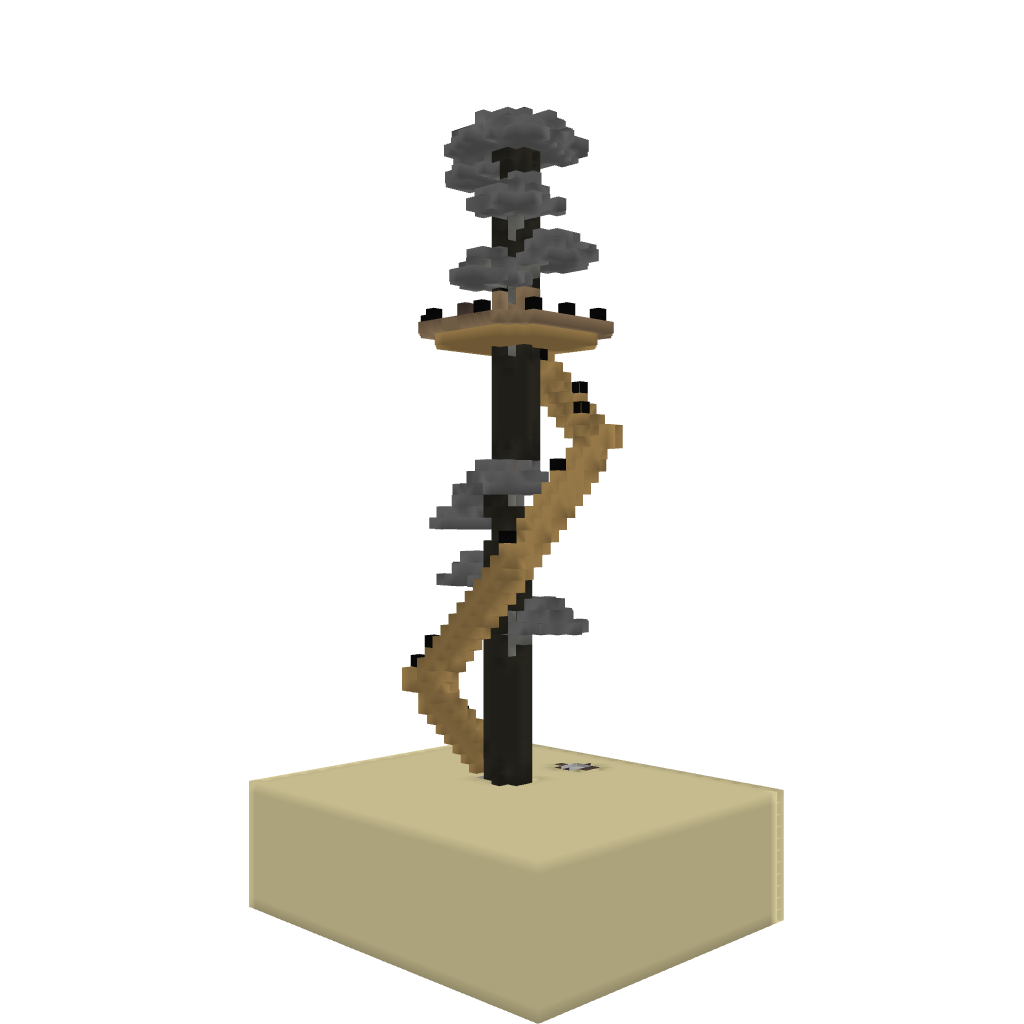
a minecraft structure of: Hacker Tree